Field crop: maize
Growth stage: 2
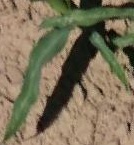
Species: maize